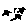
Label: star